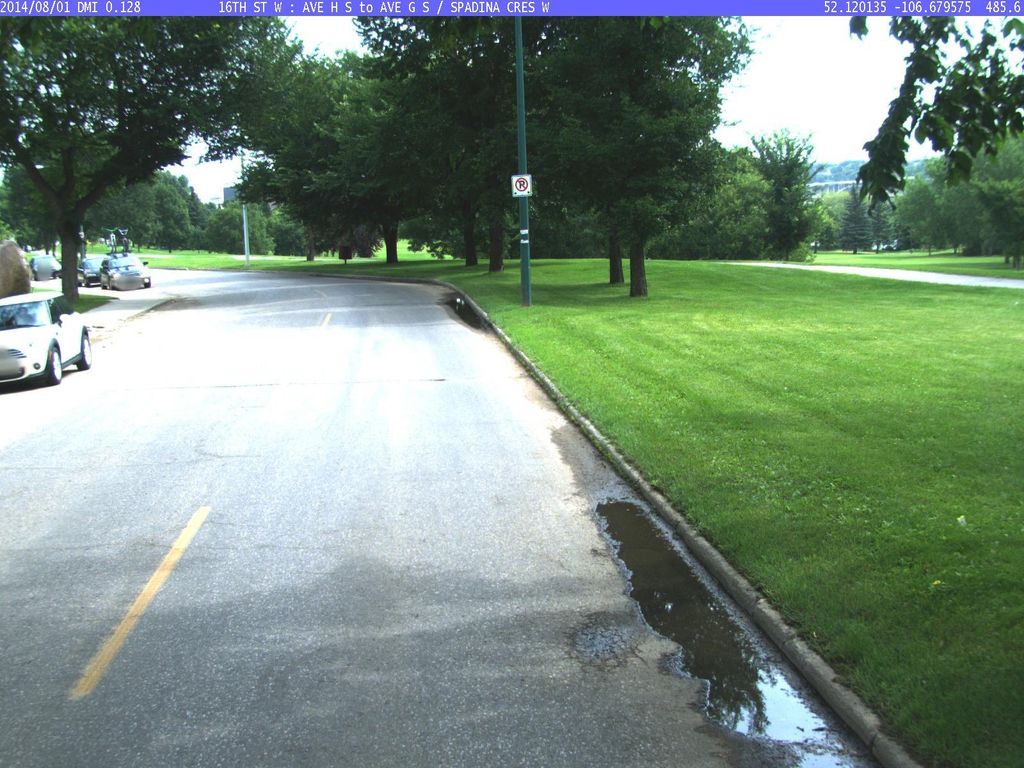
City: saskatoon